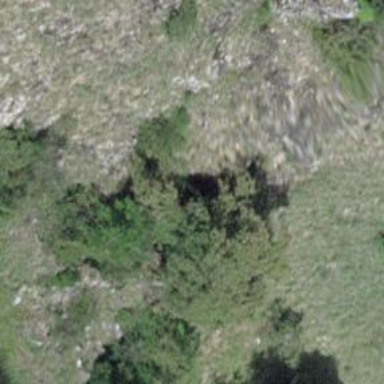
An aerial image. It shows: Cliff in nature.